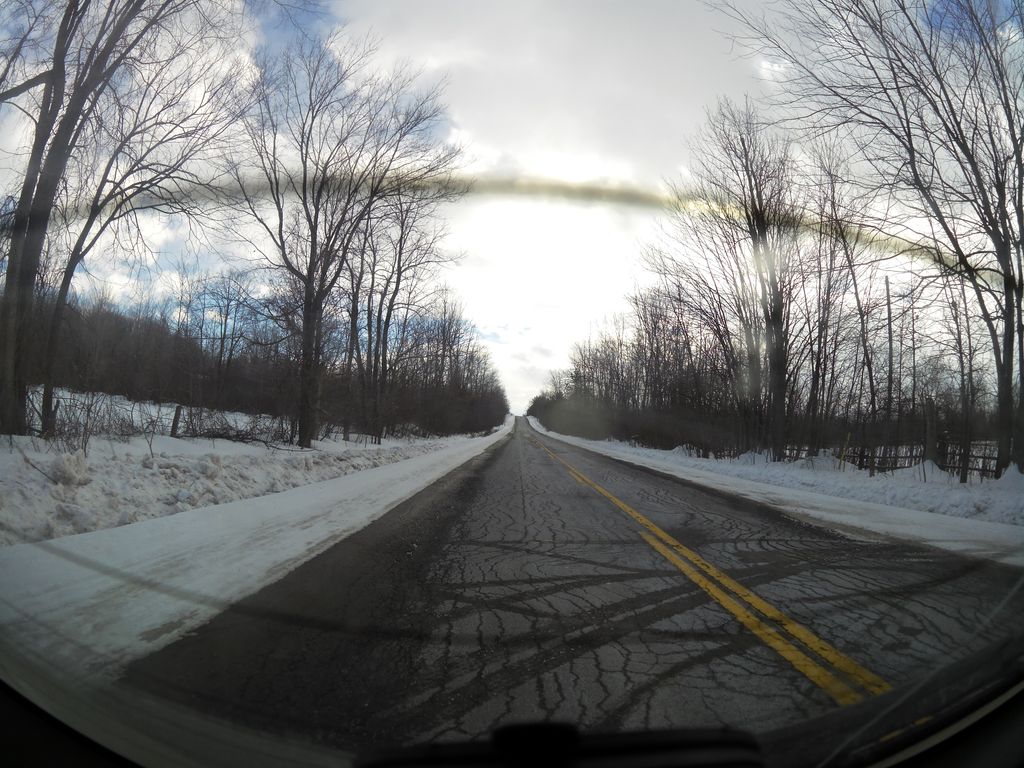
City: ottawa-gatineau